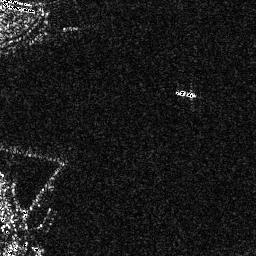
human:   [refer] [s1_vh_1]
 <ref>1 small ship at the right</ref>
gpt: <box>[[67, 33, 76, 37, 0]]</box>